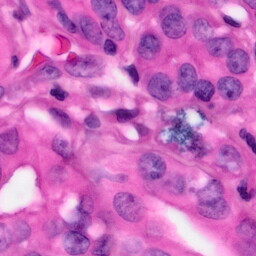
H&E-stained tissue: Pancreatic